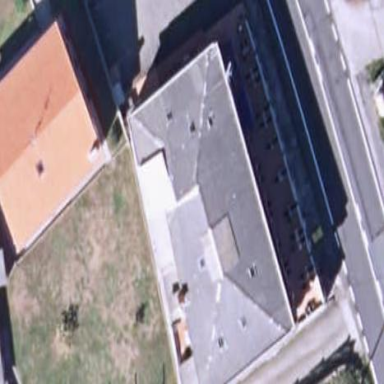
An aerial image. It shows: Restaurant in building.